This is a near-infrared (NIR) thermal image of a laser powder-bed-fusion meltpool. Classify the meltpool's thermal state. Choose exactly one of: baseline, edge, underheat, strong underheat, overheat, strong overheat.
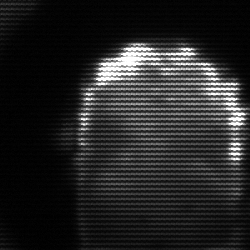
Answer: baseline